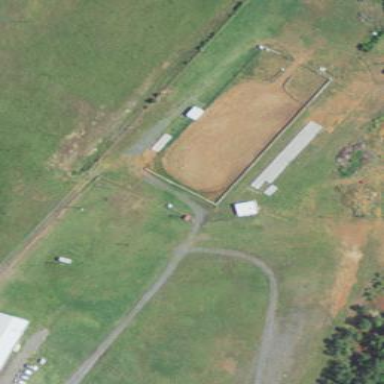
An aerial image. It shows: Equestrian pitch for leisure land activities.